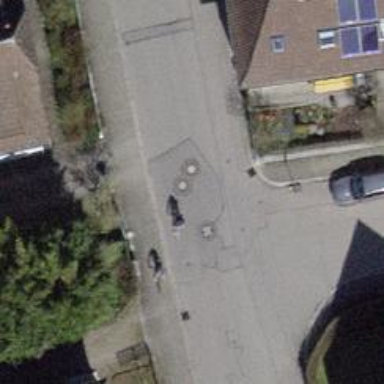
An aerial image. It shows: Post box.